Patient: sex M, age 66
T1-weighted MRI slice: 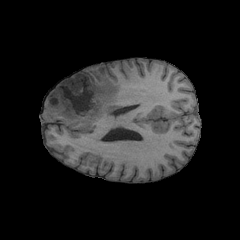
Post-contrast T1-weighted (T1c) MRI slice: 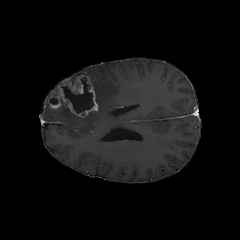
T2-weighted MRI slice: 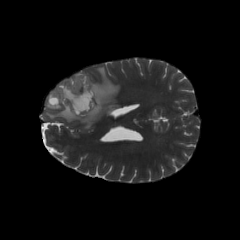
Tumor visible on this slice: yes
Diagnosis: Glioblastoma, IDH-wildtype
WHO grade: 4